Aerial crown-view tile of a tropical tree (Barro Colorado Island, Panama), acquired 20250512:
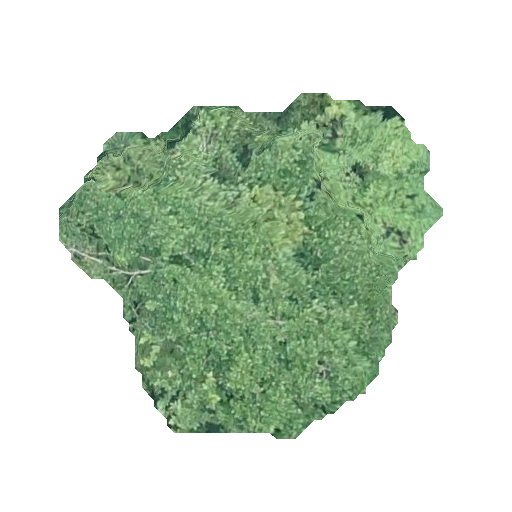
Species: Poulsenia armata
GBIF accepted scientific name: Poulsenia armata
Crown area: 133.956 m²